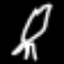
Label: fork